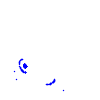
Particle: electron